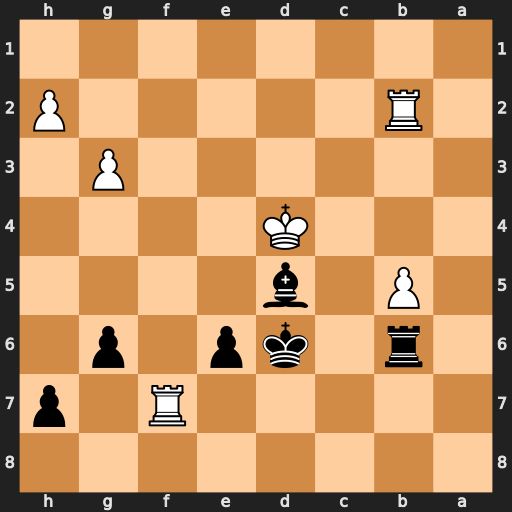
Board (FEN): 8/5R1p/1r1kp1p1/1P1b4/3K4/6P1/1R5P/8
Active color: b
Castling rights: -
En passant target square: -
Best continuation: e5+ Ke3 Bxf7